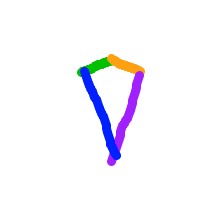
Shape: kite